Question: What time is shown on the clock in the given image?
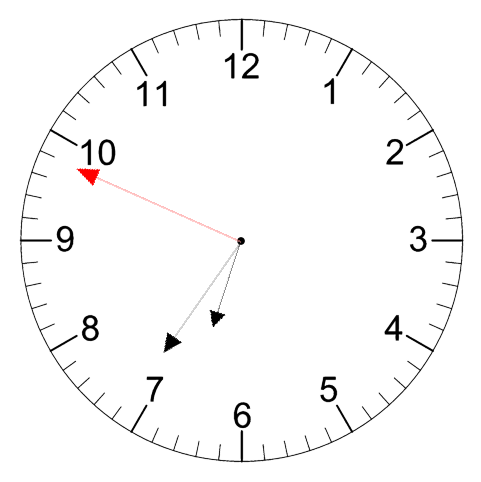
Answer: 06:35:49